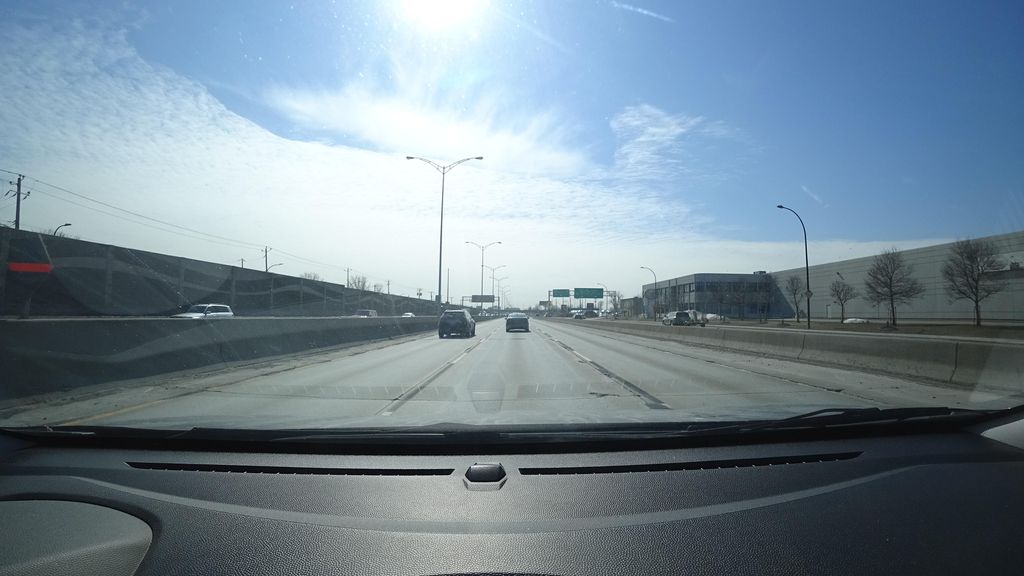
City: montreal